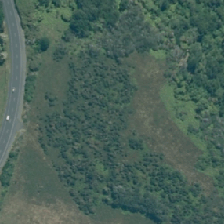
Land cover: grose_broom